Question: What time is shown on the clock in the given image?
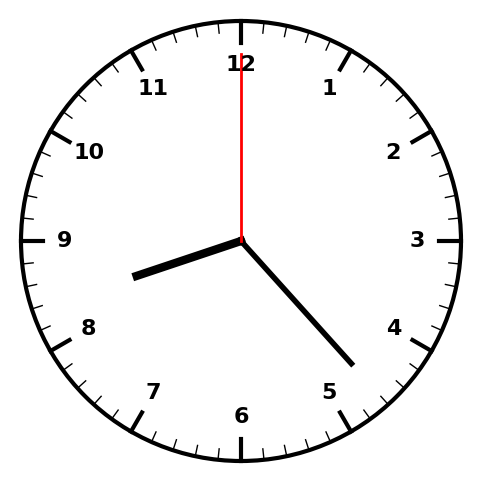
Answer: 08:23:00